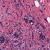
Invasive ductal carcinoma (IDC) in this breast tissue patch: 0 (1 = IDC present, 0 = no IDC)